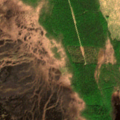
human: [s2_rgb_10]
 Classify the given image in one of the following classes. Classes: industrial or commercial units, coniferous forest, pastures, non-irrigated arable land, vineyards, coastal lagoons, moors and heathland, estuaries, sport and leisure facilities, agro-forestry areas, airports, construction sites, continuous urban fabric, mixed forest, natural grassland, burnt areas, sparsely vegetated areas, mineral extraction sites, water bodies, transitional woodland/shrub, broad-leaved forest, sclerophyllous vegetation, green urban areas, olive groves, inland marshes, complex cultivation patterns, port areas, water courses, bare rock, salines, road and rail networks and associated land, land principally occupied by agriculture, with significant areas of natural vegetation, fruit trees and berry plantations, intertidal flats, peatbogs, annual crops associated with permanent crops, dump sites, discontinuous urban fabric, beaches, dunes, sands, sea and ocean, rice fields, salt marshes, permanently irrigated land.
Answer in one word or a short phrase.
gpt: mixed forest, peatbogs